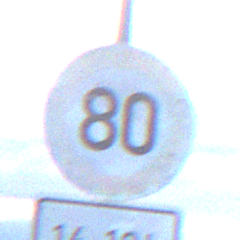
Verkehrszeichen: Geschwindigkeit80
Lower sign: ZeitangabenOhneBeschraenkungAufWochentage1
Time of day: SunriseSunset
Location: Outdoor (Suburban)
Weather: PartlyCloudy
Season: NotSpecified
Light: Natural